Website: bh-photo
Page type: payment
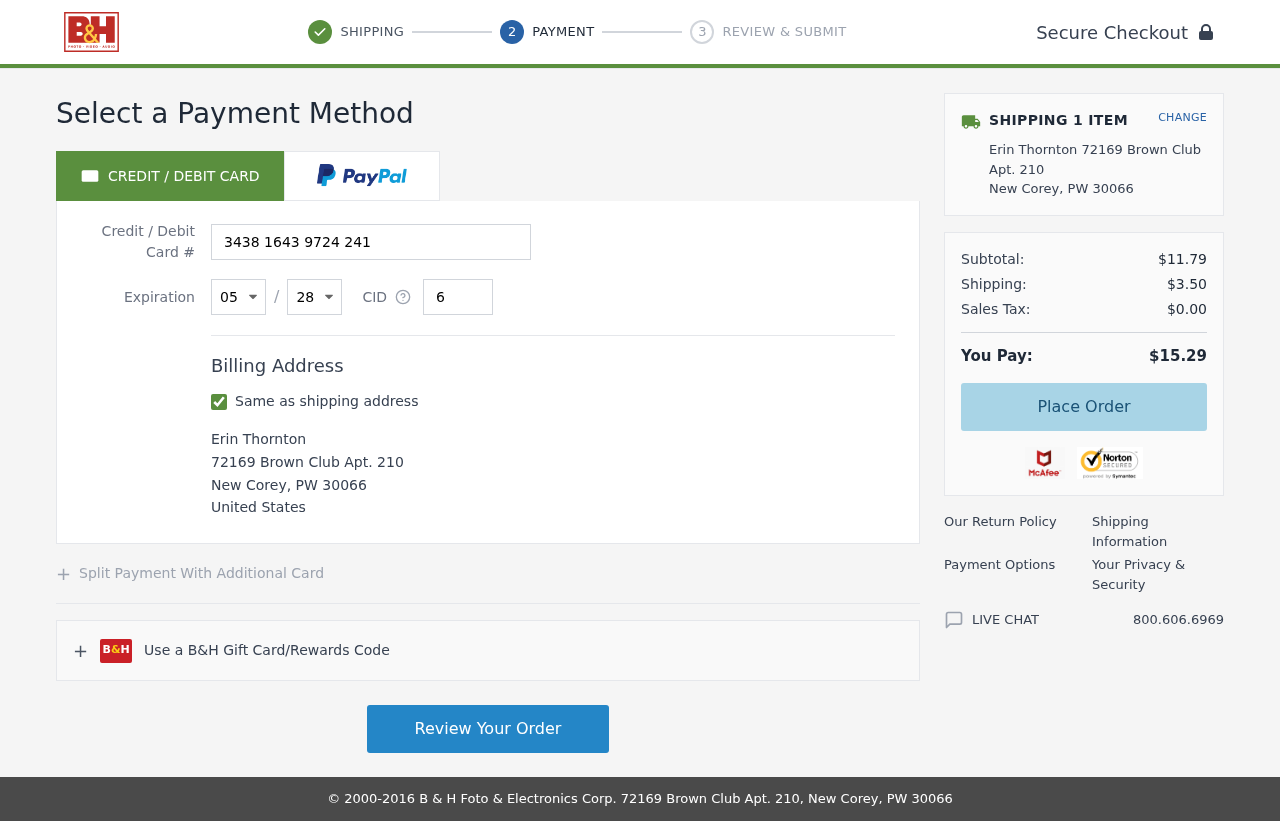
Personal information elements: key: PII_CARD_CVV
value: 6787
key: PII_CARD_EXPIRY_MONTH
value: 05
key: PII_CARD_EXPIRY_YEAR
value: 28
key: PII_CARD_NUMBER
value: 3438 1643 9724 241
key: PII_CITY
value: New Corey
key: PII_COUNTRY
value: United States
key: PII_FULLNAME
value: Erin Thornton
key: PII_POSTCODE
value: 30066
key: PII_STATE_ABBR
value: PW
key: PII_STREET
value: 72169 Brown Club Apt. 210
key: PII_FULLNAME2
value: Erin Thornton
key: PII_CITY2
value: New Corey
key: PII_STATE_ABBR2
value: PW
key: PII_POSTCODE_FULL
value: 30066
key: PII_POSTCODE_NUMERIC
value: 30066
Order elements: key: ORDER_NUM_ITEMS
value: SHIPPING 1 ITEM
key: ORDER_SUBTOTAL
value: $11.79
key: ORDER_SHIPPING_COST
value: $3.50
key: ORDER_TAX
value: $0.00
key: ORDER_TOTAL
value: $15.29